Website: ulta-beauty
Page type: payment
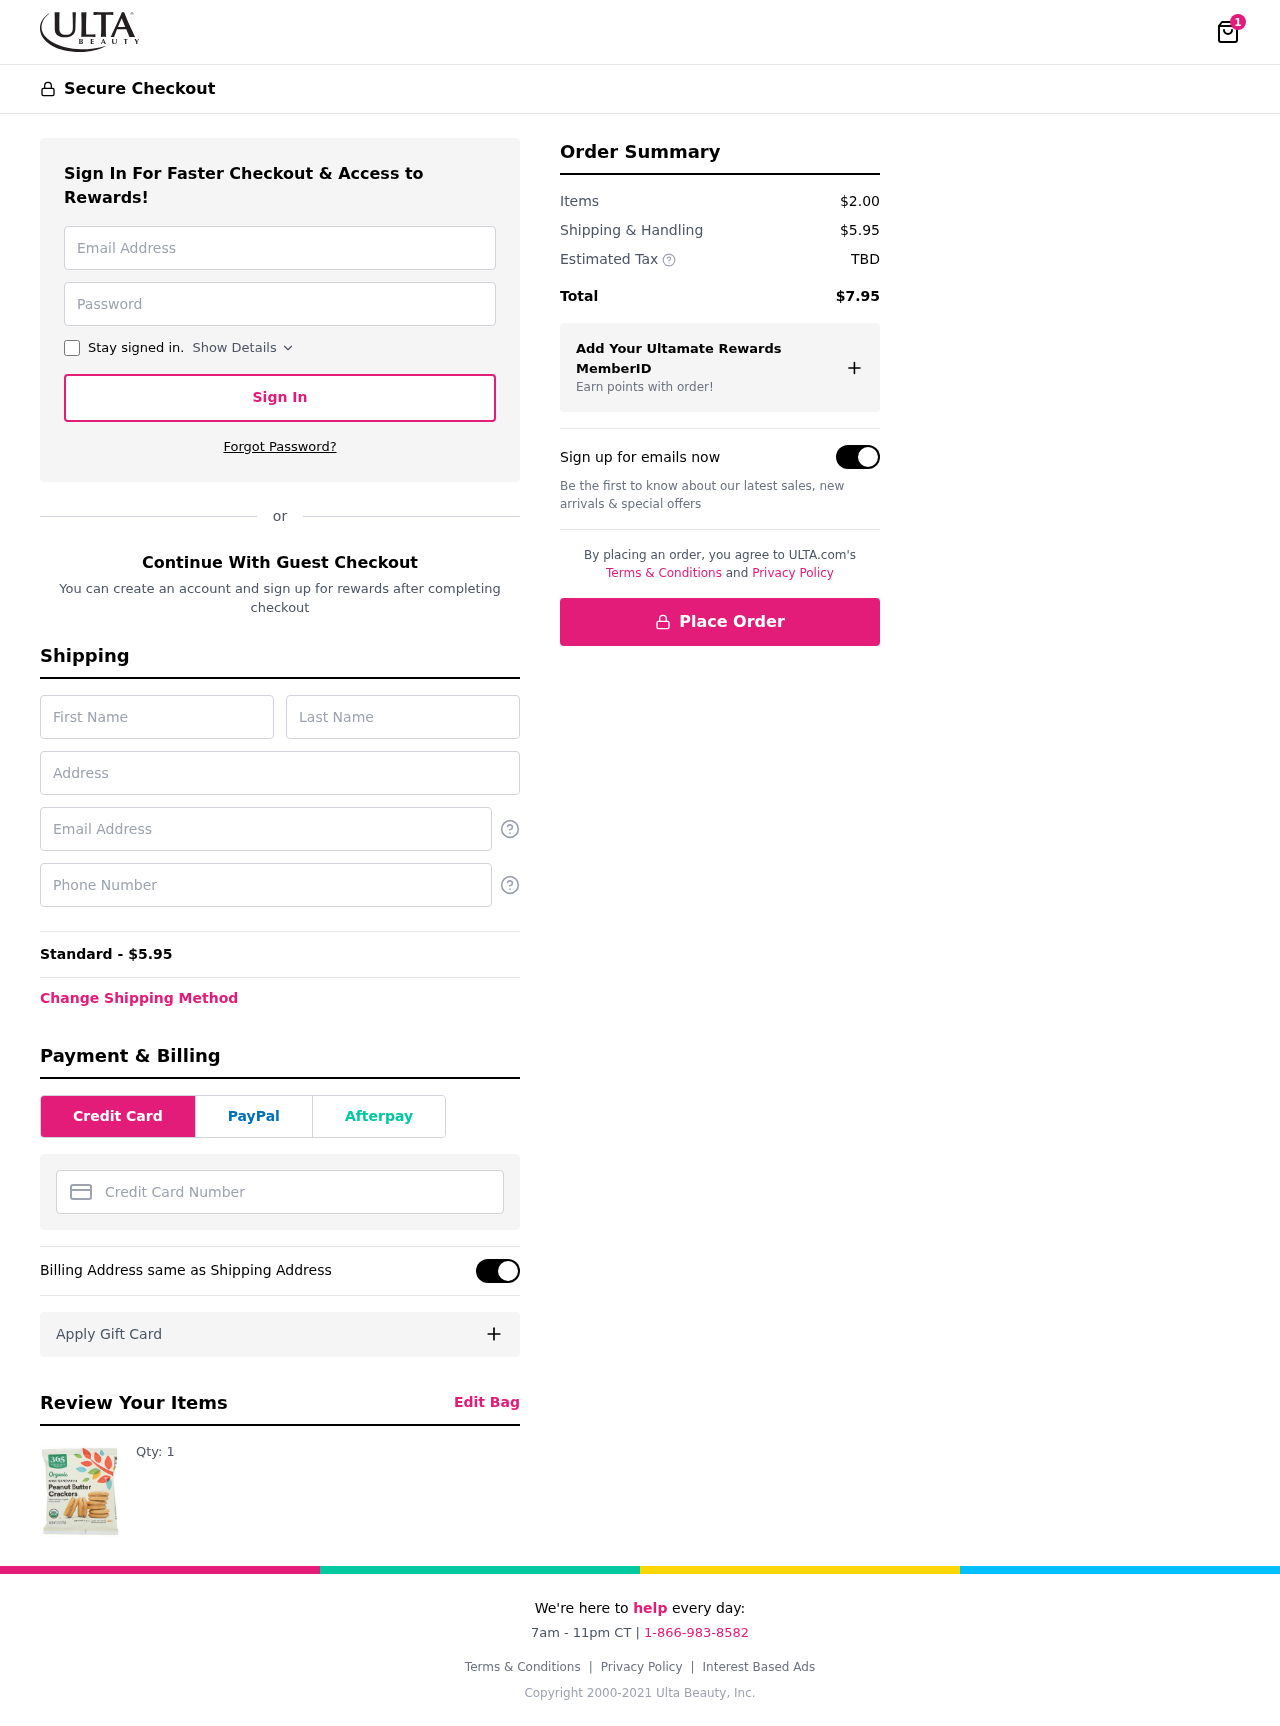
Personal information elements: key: PII_CARD_NUMBER
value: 3700 8498 6516 850
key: PII_EMAIL
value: jstrickland@gmail.com
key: PII_FIRSTNAME
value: Jennifer
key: PII_LASTNAME
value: Strickland
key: PII_PHONE
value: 8583333289
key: PII_STREET
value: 712 Christopher Trail
Product elements: key: PRODUCT1_QUANTITY
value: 1
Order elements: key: ORDER_NUM_ITEMS
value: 1
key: ORDER_SHIPPING_COST
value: $5.95
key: ORDER_SHIPPING_COST
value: Standard - $5.95
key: ORDER_SUBTOTAL
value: $2.00
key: ORDER_TAX
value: TBD
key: ORDER_TOTAL
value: $7.95